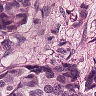
Metastatic tissue present: yes